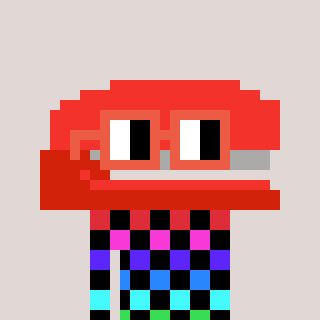
a pixel art character with square orange glasses, a stapler-shaped head and a bluegrey-colored body on a warm background